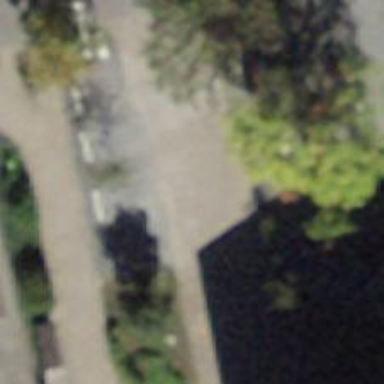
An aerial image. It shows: Parking area with surface.